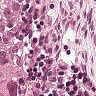
Metastatic tissue present: yes